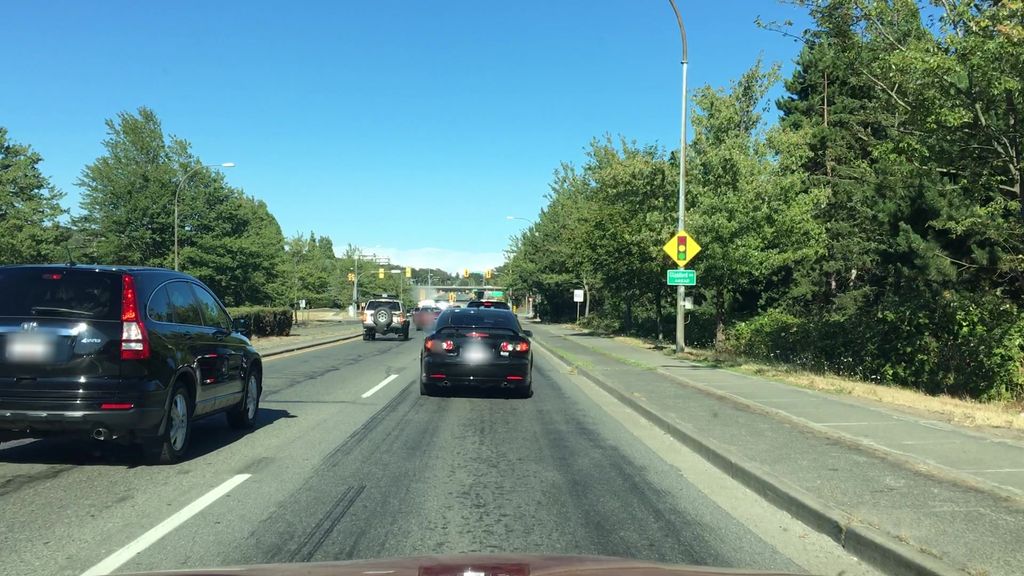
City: victoria